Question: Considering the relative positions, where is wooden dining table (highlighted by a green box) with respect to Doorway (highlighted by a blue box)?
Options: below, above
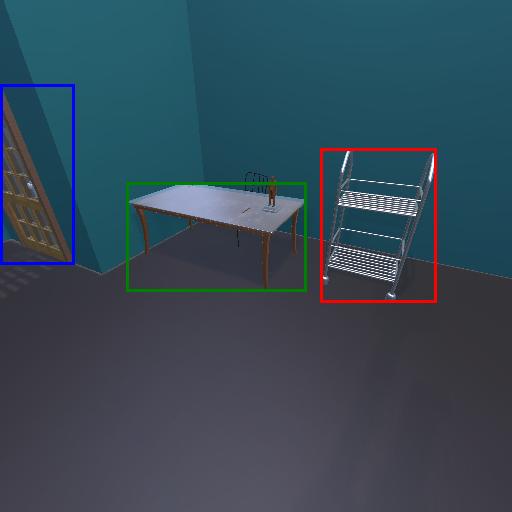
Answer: below